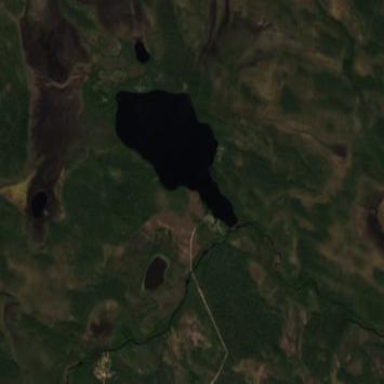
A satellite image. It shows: Serene lake.